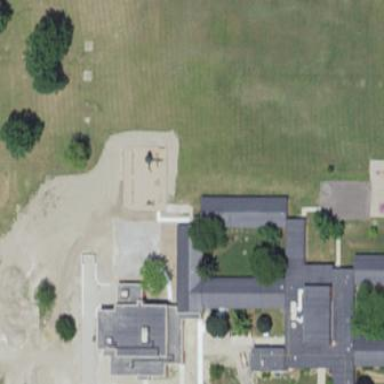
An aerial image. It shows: School.